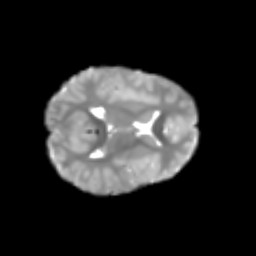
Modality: T2w
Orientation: axial
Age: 6
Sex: female
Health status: healthy